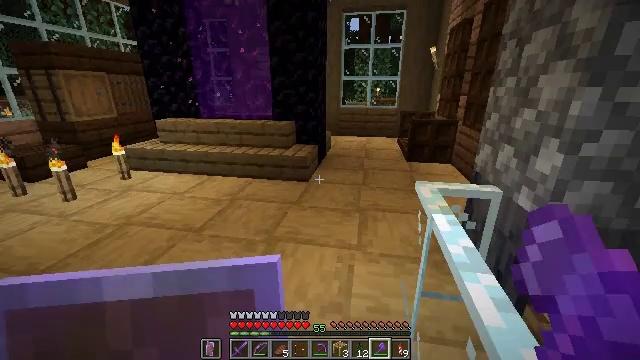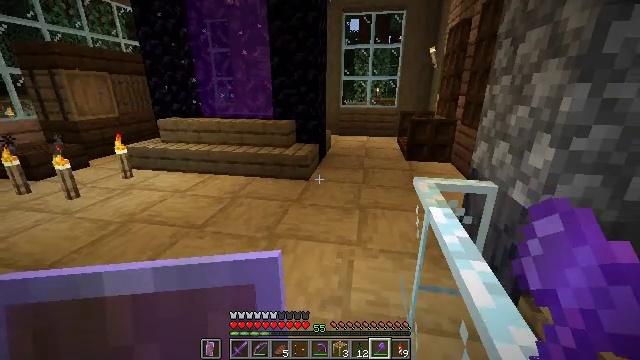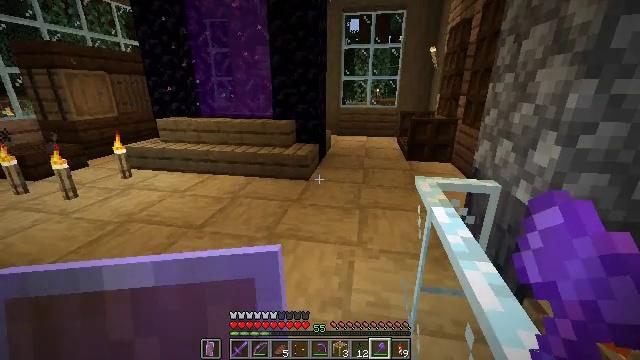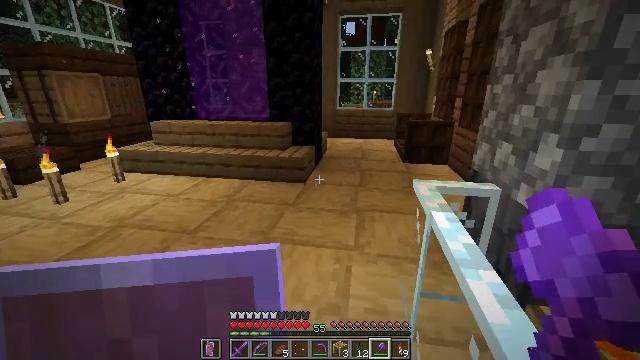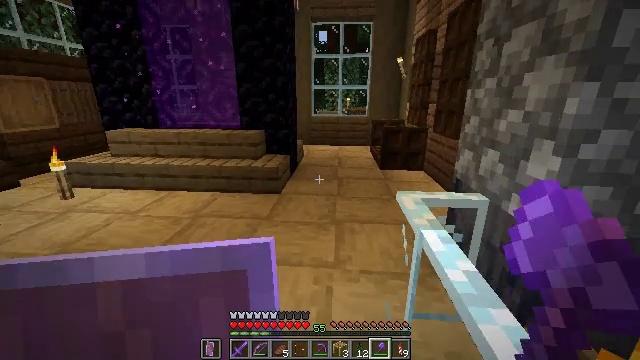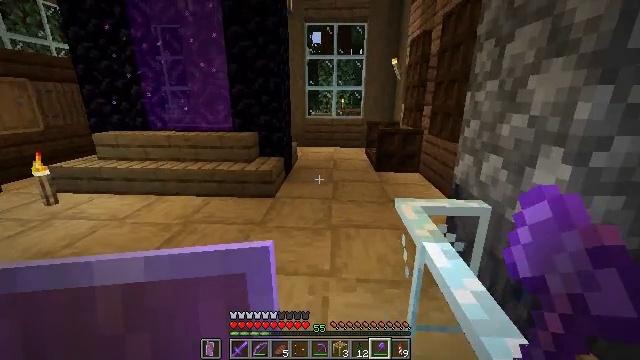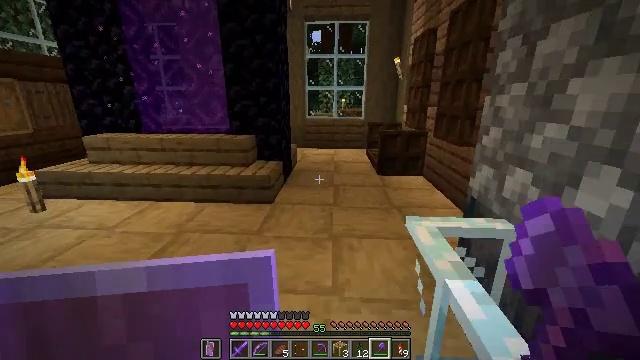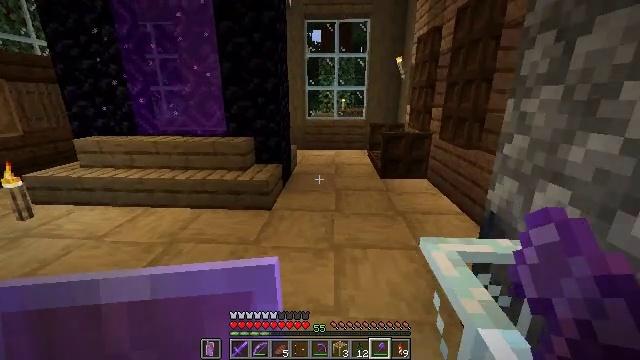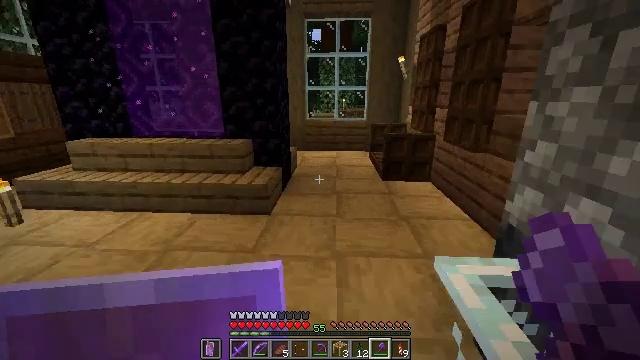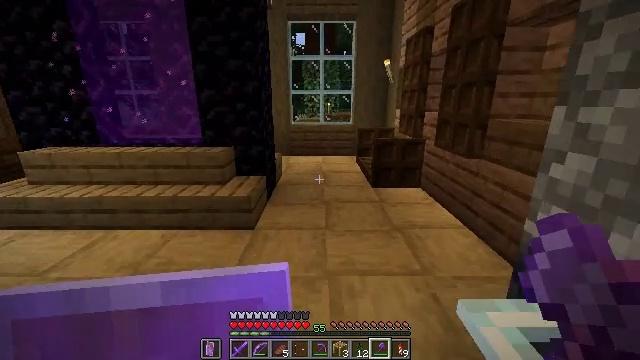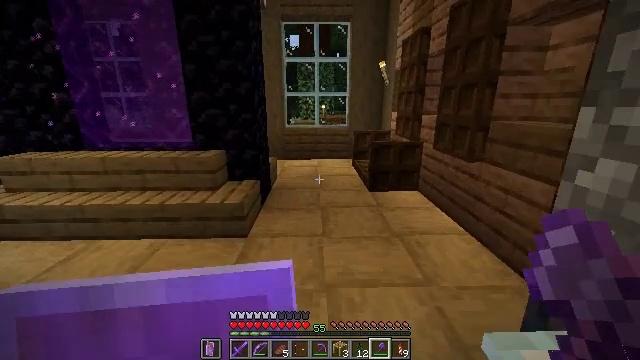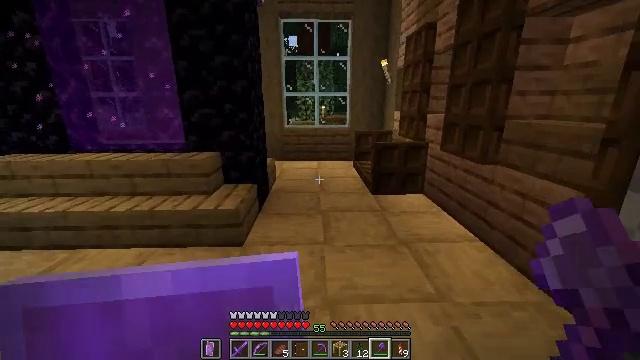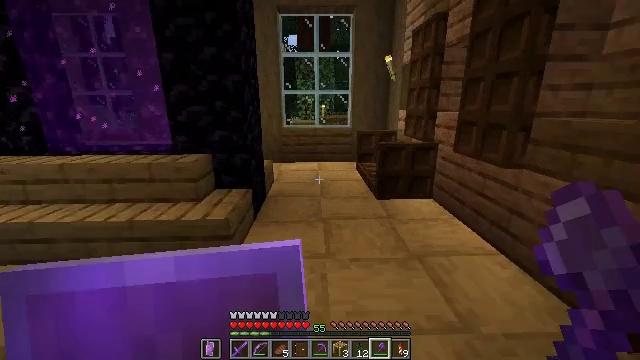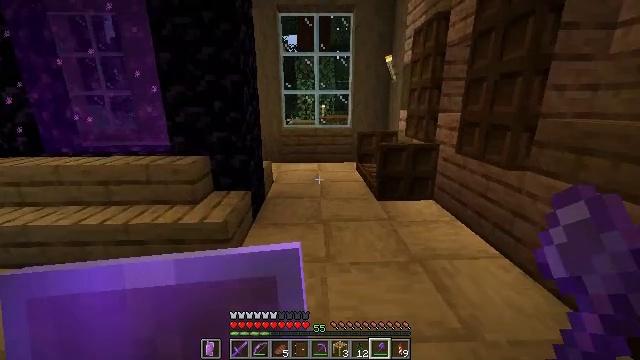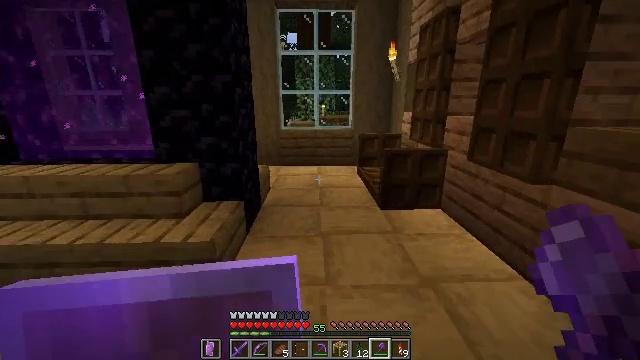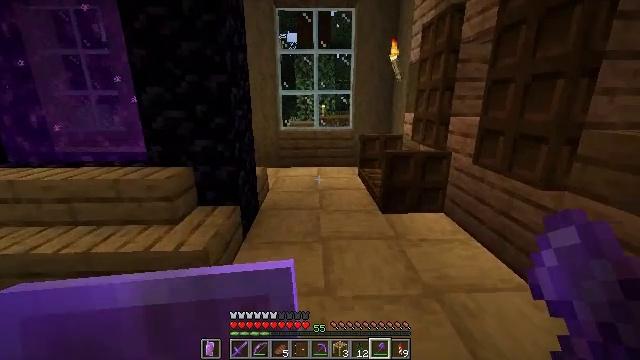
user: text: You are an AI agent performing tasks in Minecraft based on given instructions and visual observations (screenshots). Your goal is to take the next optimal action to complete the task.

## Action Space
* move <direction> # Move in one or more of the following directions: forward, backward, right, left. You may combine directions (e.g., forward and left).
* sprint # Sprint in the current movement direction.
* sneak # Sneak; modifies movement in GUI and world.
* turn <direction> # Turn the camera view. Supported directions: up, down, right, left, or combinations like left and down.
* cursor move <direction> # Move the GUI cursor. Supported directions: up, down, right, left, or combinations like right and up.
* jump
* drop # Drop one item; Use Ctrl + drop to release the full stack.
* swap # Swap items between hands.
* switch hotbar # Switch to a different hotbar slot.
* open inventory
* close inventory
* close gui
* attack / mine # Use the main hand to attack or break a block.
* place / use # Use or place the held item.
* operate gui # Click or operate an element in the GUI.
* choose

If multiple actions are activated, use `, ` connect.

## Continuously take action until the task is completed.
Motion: motion action
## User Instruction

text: Gather the torch from its position.
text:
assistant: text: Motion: no_op
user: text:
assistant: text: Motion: move forward
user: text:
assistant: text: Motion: move forward
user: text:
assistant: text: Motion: move forward, turn right and up
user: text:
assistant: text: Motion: move forward, turn right
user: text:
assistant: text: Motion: move forward
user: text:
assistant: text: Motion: move forward
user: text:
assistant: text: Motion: move forward
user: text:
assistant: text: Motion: move forward, turn right
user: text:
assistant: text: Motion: move forward, turn right
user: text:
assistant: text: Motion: move forward
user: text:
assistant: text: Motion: move forward
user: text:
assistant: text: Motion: move forward
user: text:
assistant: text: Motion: move forward
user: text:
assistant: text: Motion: move forward
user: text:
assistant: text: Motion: move forward
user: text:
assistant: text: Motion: move forward
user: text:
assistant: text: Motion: move forward
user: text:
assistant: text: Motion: move forward
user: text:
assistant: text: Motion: move forward, turn left
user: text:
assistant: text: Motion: move forward, turn left and down
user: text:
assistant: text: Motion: move forward, turn left and down
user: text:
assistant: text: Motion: move forward, turn left and down
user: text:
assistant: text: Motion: move forward, turn left and down
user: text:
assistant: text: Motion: move forward
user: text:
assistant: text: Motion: move forward
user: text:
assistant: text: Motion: move forward
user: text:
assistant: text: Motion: no_op
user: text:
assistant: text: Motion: no_op
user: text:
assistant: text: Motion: no_op